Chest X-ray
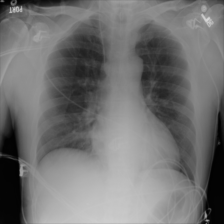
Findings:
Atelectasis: negative
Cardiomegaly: negative
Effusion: negative
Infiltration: negative
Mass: negative
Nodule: negative
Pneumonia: negative
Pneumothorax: negative
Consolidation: negative
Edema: negative
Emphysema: negative
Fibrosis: negative
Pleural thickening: negative
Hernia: negative